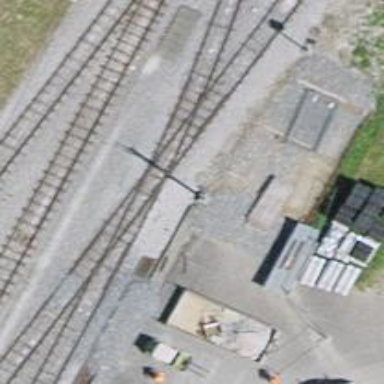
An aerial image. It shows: Narrow-gauge railway yard with electrified tracks using contact line.